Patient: sex F, age 63
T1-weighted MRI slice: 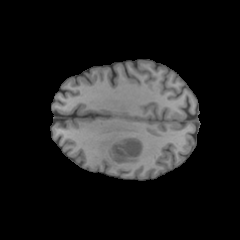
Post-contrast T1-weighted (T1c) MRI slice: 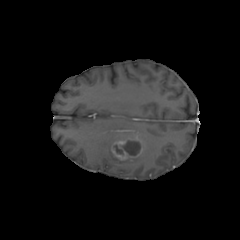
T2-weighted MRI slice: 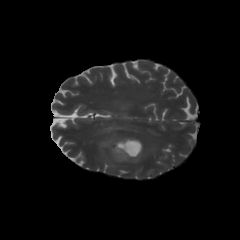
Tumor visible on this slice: yes
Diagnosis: Glioblastoma, IDH-wildtype
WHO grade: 4